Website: slack
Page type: payment
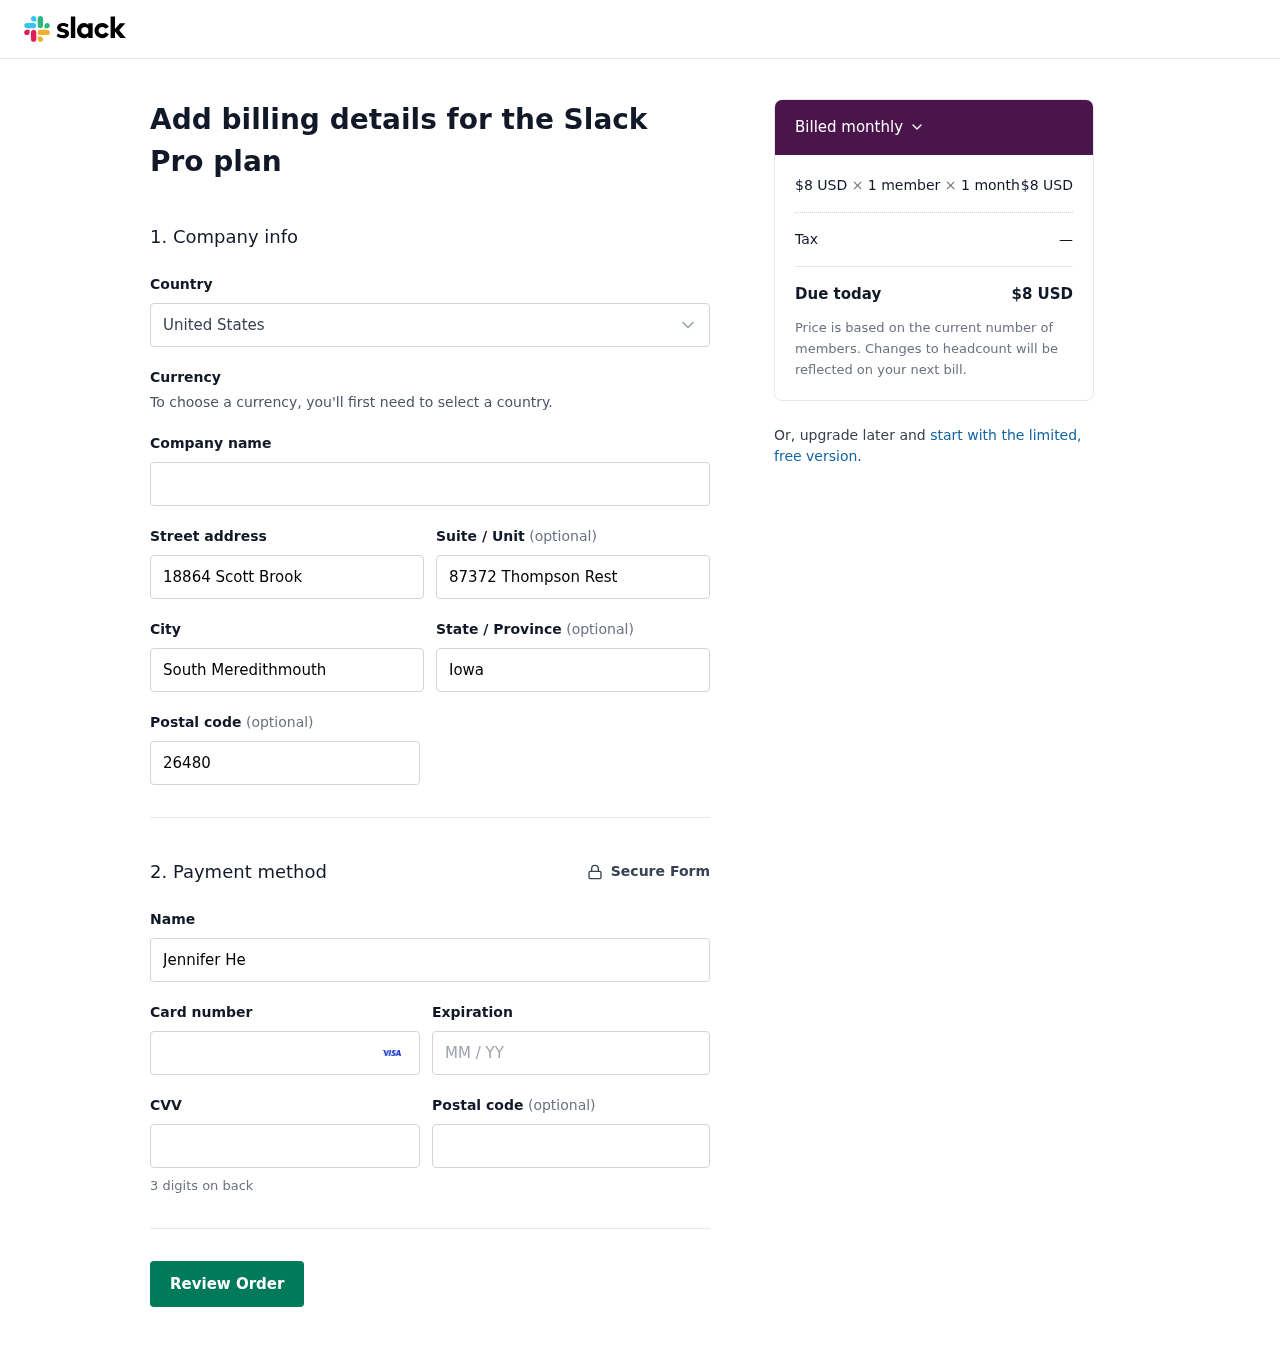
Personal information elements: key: PII_COUNTRY
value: United States
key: PII_STREET
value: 18864 Scott Brook
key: PII_STREET2
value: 87372 Thompson Rest
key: PII_CITY
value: South Meredithmouth
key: PII_STATE
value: Iowa
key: PII_POSTCODE
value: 26480
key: PII_FULLNAME
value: Jennifer Hernandez
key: PII_CARD_NUMBER
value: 4703 6907 3907 7030
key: PII_CARD_EXPIRY
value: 12/26
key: PII_CARD_CVV
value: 533
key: PII_POSTCODE2
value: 14831
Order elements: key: ORDER_PRICE_PER_MEMBER
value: $8 USD
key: ORDER_NUM_MEMBERS
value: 1 member
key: ORDER_NUM_MONTHS
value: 1 month
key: ORDER_SUBTOTAL
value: $8 USD
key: ORDER_TAX
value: —
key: ORDER_TOTAL
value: $8 USD